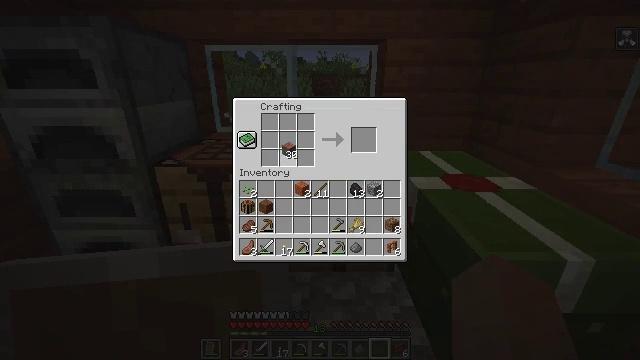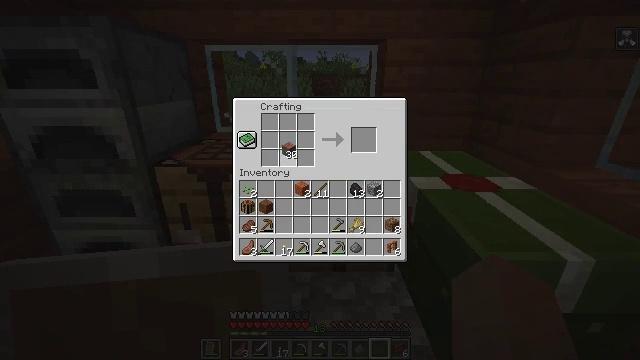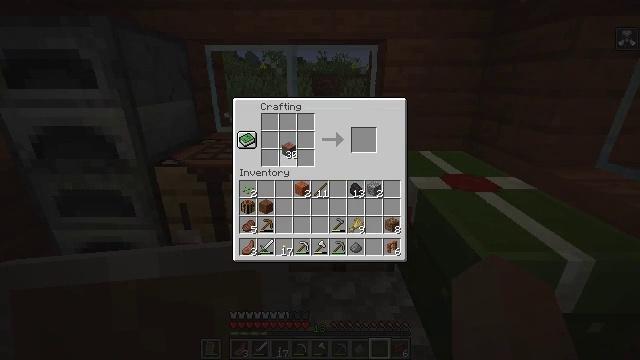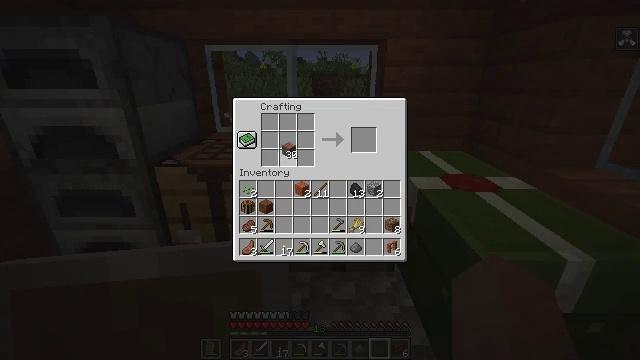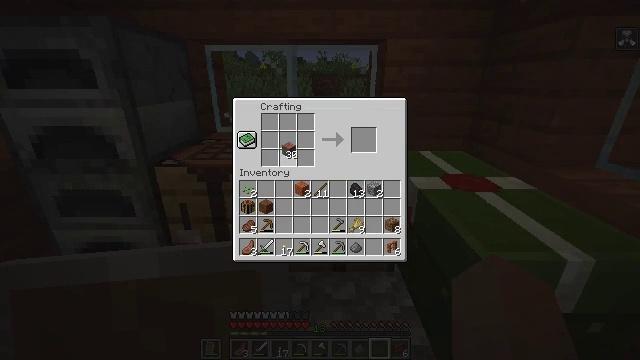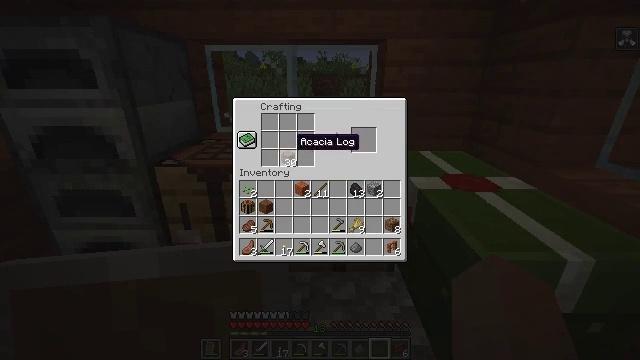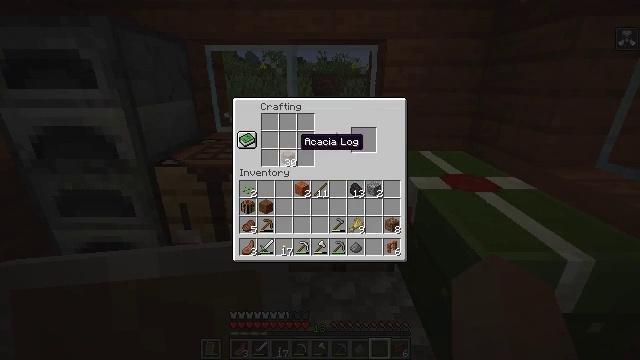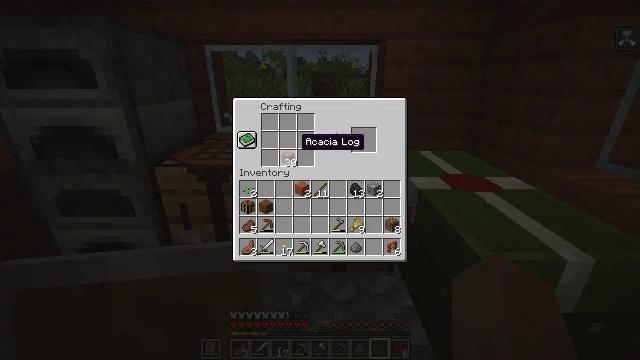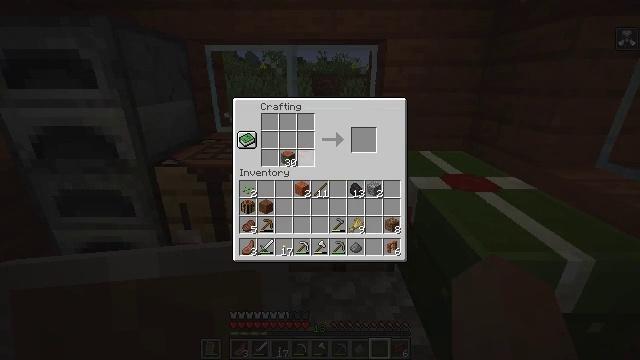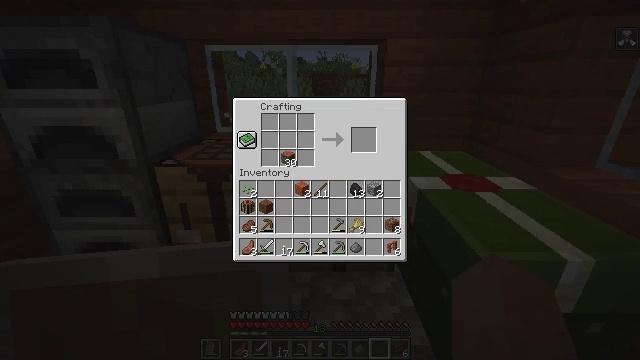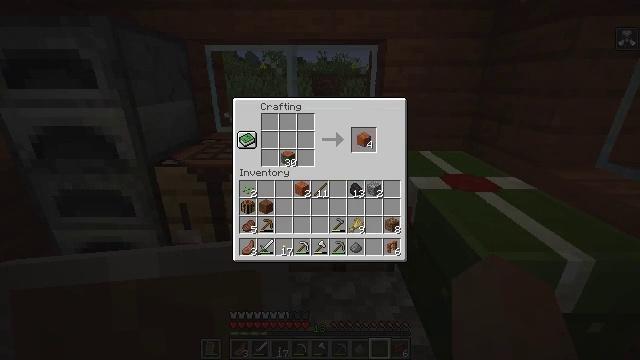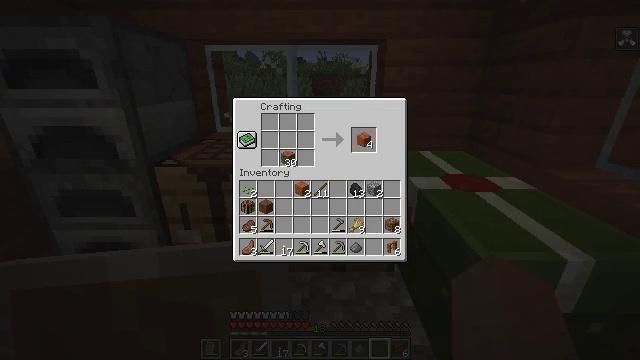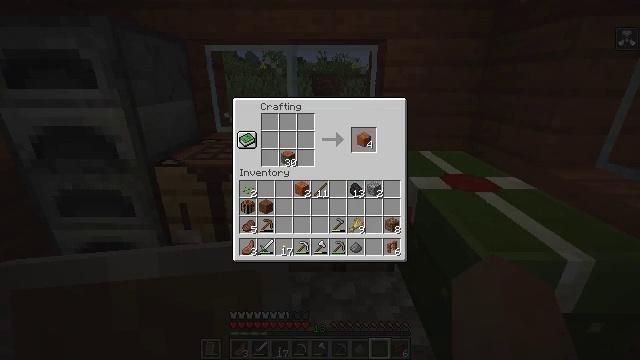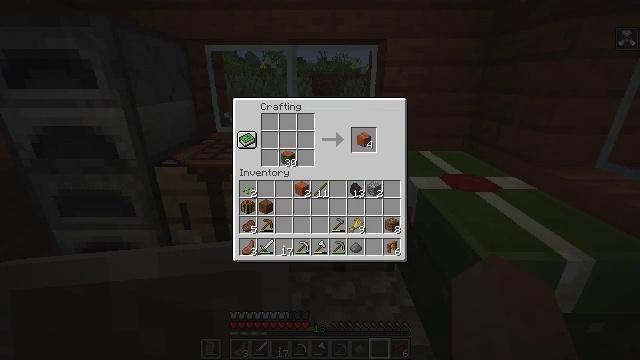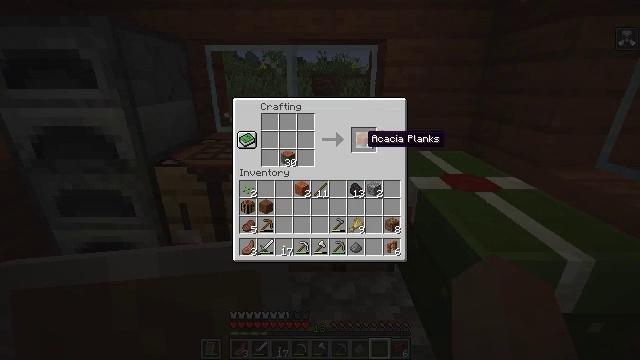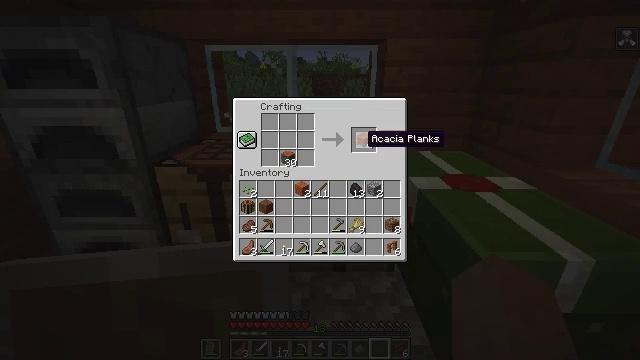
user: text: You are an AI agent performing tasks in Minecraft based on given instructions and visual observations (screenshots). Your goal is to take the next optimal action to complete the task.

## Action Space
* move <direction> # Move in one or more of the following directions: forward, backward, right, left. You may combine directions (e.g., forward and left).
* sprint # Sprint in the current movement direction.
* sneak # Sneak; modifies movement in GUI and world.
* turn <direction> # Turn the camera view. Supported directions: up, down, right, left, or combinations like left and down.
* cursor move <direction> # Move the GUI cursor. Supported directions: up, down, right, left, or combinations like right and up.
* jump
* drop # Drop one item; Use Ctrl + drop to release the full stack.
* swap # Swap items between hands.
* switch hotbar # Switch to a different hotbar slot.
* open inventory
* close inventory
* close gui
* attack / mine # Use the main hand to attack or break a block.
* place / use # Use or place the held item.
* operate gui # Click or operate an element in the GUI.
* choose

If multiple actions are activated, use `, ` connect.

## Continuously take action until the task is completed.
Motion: motion action
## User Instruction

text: Open your crafting menu and make acacia planks with acacia wood.
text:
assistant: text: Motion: no_op
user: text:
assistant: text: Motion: no_op
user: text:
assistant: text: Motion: operate gui
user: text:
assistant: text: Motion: operate gui
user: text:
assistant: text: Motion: no_op
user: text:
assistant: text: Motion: no_op
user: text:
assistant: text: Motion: no_op
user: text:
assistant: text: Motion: cursor move right
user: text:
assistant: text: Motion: cursor move right
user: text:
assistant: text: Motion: cursor move right
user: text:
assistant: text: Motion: no_op
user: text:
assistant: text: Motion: no_op
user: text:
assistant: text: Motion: no_op
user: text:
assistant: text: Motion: no_op
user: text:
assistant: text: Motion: no_op
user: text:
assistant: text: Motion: no_op
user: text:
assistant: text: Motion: operate gui
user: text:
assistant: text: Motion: operate gui
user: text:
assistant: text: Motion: operate gui
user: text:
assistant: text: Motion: operate gui
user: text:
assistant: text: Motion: operate gui
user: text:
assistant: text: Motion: operate gui
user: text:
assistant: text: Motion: operate gui
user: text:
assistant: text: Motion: operate gui
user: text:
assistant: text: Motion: operate gui
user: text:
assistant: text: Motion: operate gui
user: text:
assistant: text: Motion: operate gui
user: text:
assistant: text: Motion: operate gui
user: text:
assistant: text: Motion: operate gui
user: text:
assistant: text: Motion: operate gui